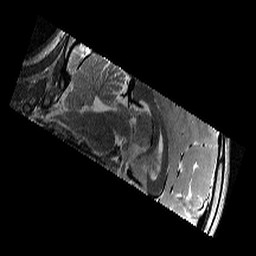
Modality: T2w
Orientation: sagittal
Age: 11
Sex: female
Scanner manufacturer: siemens
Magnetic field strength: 3 T
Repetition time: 9.23 s
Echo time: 0.067 s